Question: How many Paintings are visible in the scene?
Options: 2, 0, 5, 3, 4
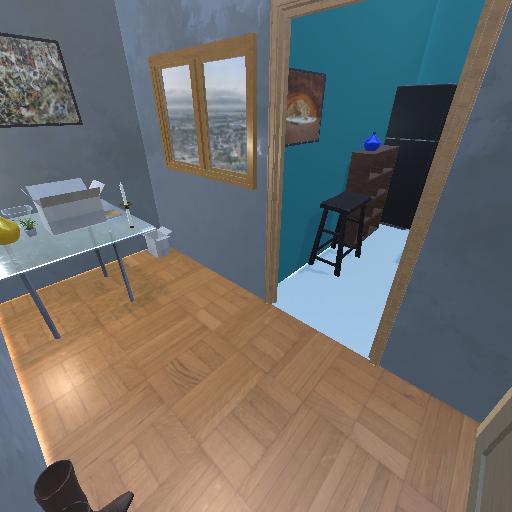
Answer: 2